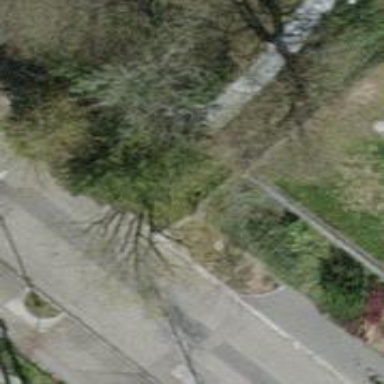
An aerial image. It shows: Single tag "natural: tree."